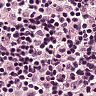
Metastatic tissue present: no